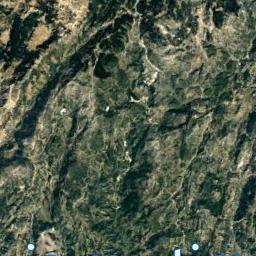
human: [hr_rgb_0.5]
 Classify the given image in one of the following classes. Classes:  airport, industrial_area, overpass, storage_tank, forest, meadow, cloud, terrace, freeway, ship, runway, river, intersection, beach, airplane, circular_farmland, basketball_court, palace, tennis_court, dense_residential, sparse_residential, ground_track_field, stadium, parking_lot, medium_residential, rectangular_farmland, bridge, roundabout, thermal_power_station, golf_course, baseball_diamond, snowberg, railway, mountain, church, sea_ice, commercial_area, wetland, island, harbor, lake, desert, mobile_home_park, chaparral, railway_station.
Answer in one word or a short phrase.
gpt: mountain